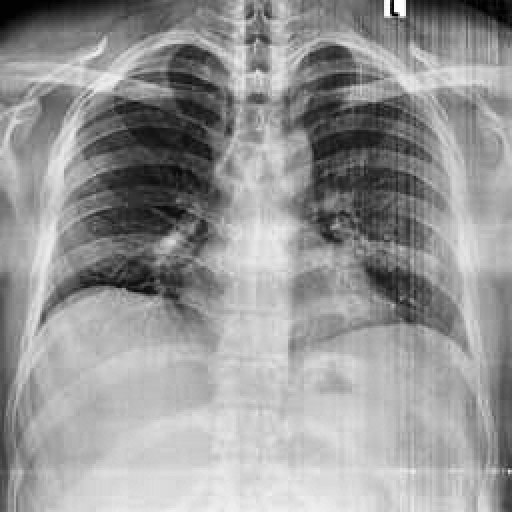
Finding: NORMAL